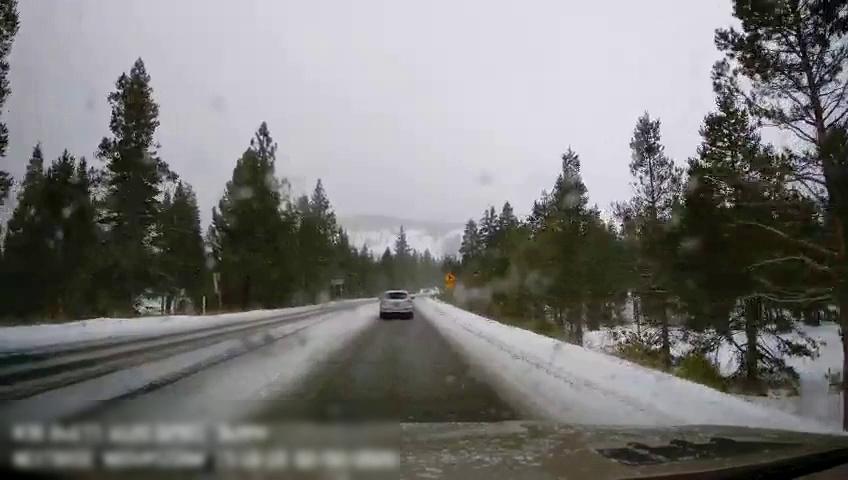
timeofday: Day
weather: Snowy
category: Drivable Space
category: Vehicles | SUV
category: Lanes | Opposite Lane
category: Traffic | Signs